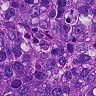
Metastatic tissue present: yes